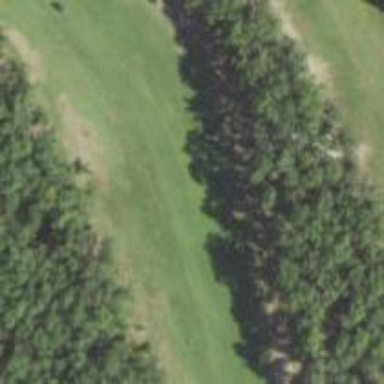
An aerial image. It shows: Golf hole.